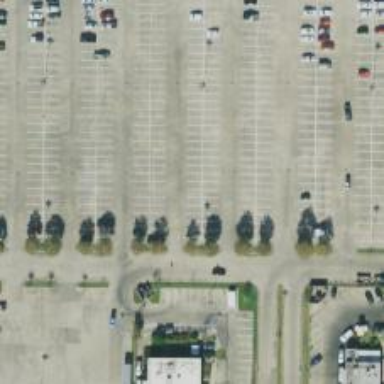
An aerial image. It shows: Parking space is available.